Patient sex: F
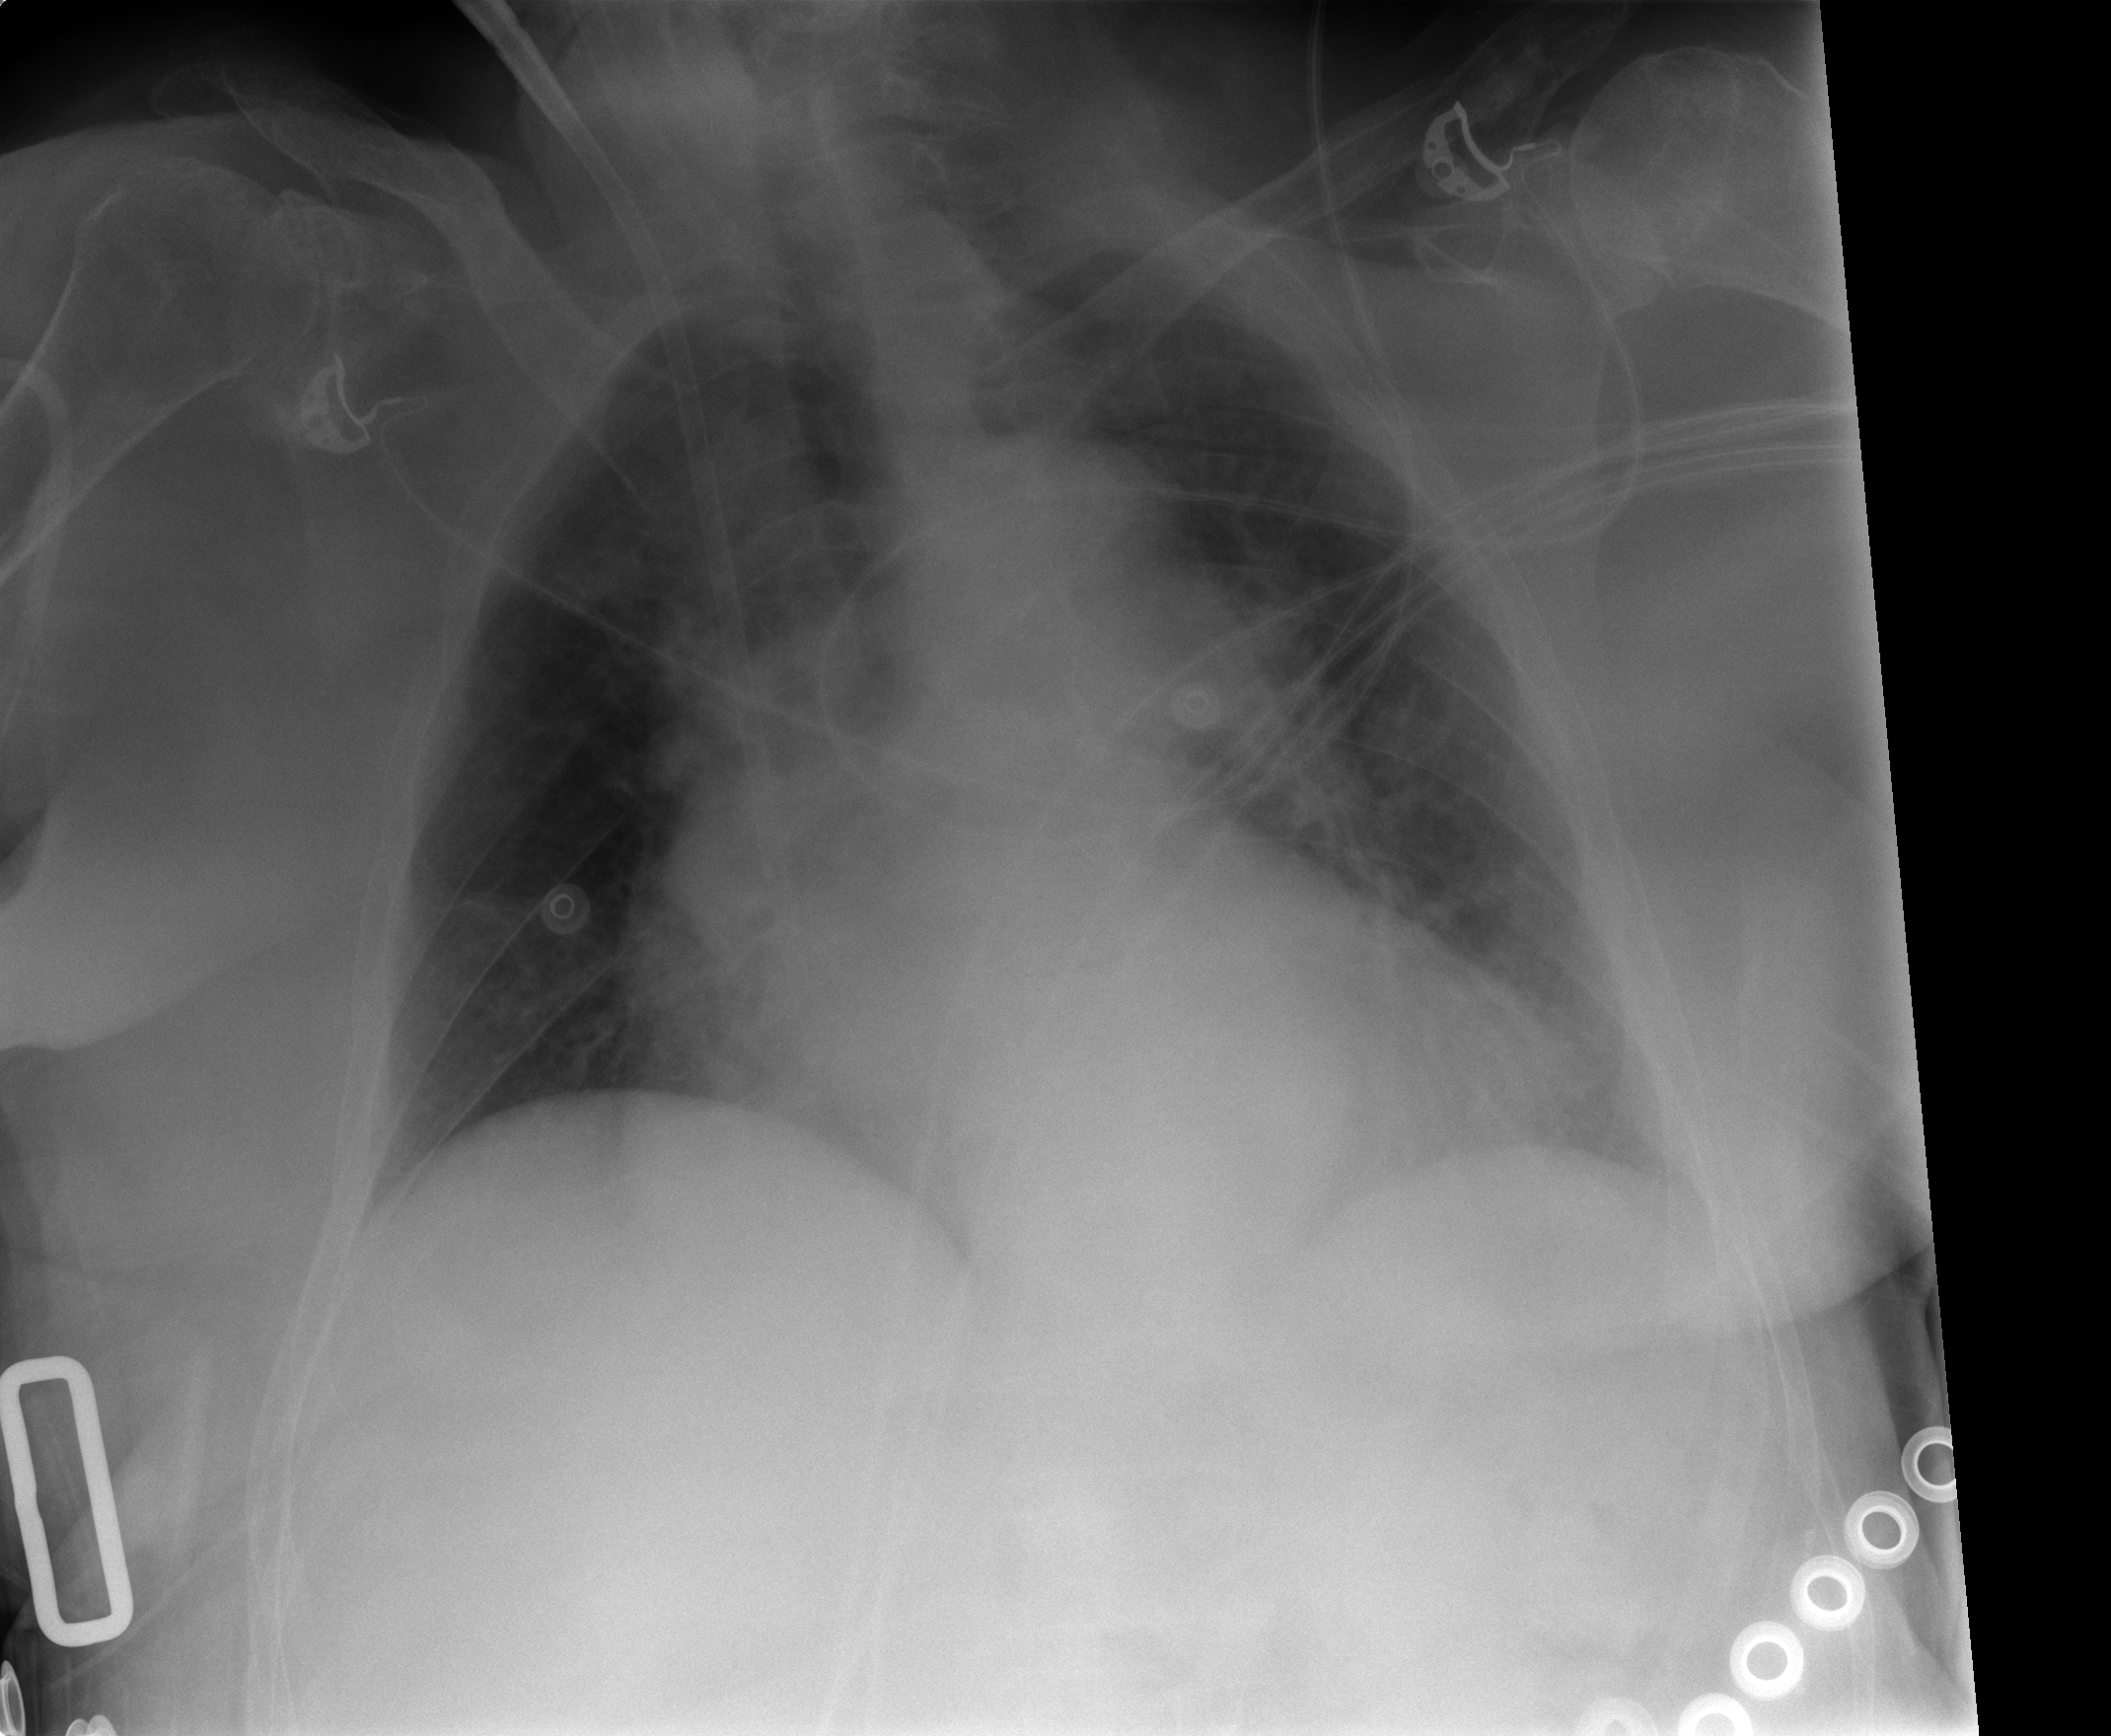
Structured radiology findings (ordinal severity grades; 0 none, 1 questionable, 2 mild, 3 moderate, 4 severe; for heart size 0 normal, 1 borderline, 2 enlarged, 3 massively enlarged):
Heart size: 1
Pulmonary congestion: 0
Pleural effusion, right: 0
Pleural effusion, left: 0
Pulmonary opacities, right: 1
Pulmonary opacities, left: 0
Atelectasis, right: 0
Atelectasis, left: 0